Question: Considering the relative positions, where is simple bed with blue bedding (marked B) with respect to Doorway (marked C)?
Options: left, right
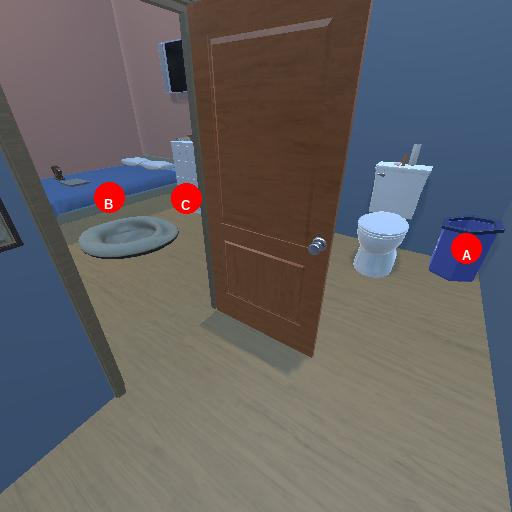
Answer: left